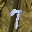
Label: 7